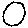
Label: circle